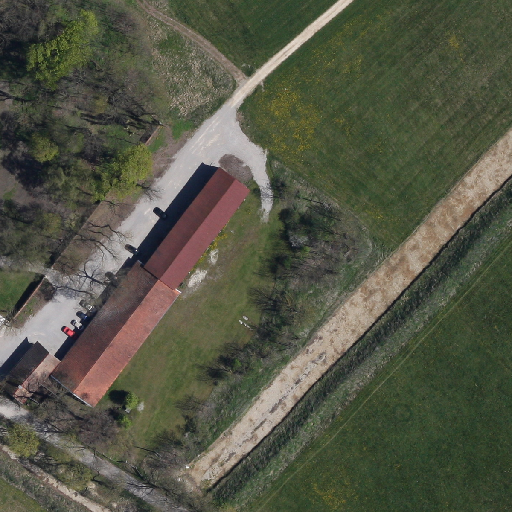
Referring expression: building along the road